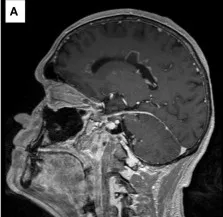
(A-D) MR-Images of the brain and spine showing multiple periventricular, parenchymal and leptomeningeal contrast enhancements at the time of diagnosis. T1-weighted contrast-enhancement MRI sequence of the brain.
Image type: radiology (mri)